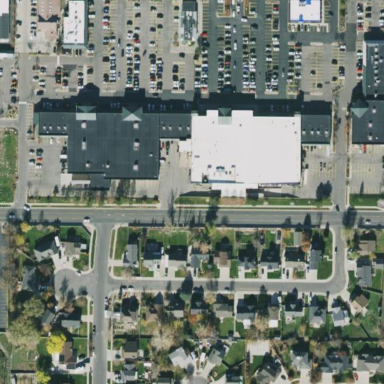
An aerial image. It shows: Retail area.